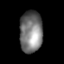
Tissue: lung
Cell type: Epithelial cells
Senescence score: 0.1862
Nuclear area (px): 931
Mean DAPI intensity: 120.314